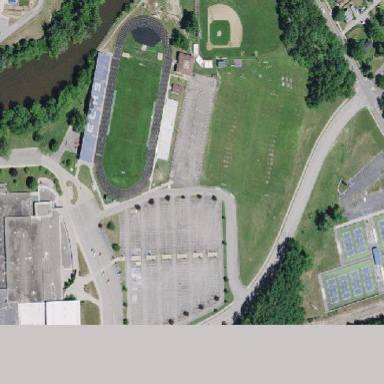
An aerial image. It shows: School.